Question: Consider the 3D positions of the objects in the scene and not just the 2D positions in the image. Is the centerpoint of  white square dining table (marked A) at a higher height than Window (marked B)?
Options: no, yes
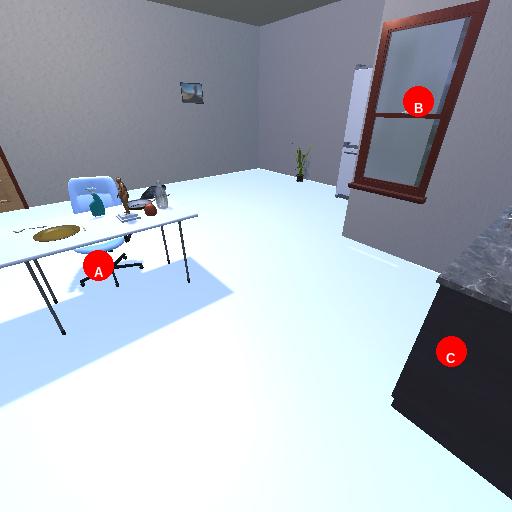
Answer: no